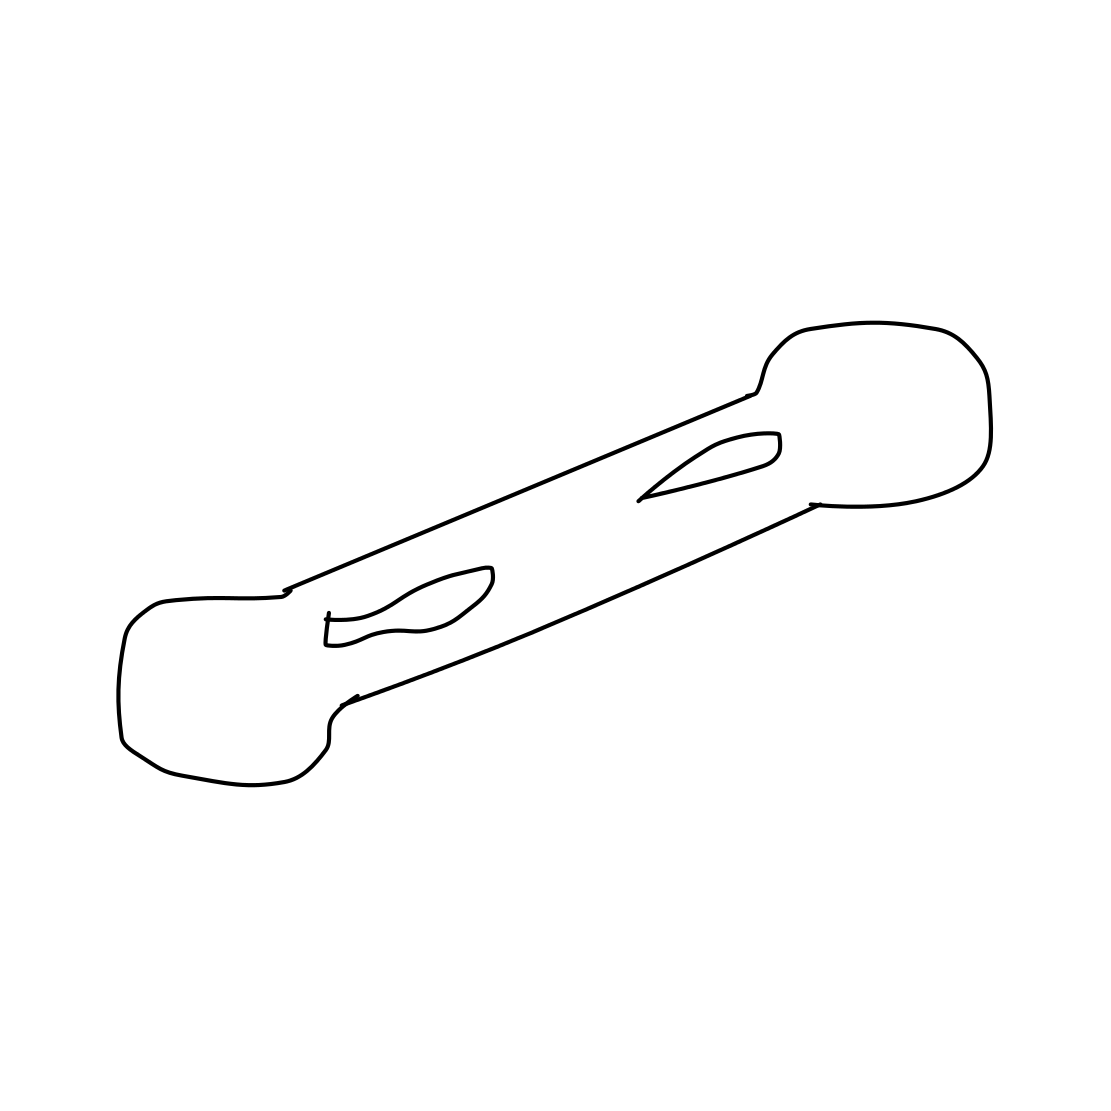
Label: snowboard